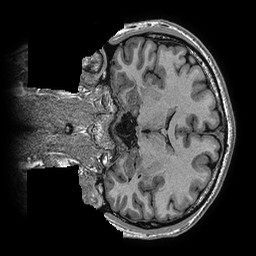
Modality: T1w
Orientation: coronal
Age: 43
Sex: male
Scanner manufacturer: ge
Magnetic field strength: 3 T
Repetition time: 0.006952 s
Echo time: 0.00292 s